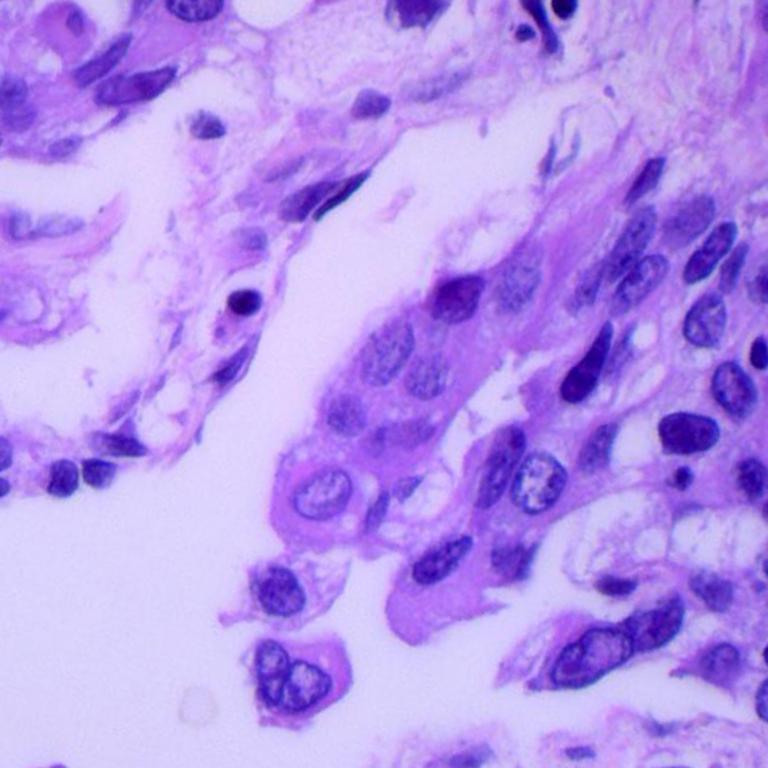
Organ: lung
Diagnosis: adenocarcinomas